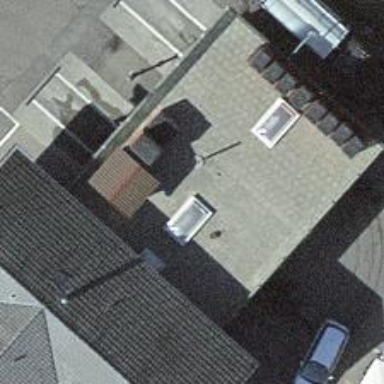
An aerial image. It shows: Car wash facility.